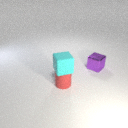
small purple metal cube to the right of small red rubber cylinder